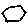
Label: hexagon